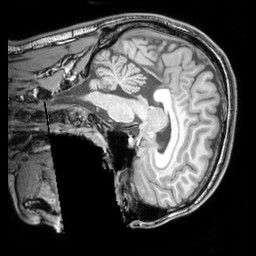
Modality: T1w
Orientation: sagittal
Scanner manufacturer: philips
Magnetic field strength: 3 T
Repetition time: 0.008186 s
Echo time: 0.003757 s